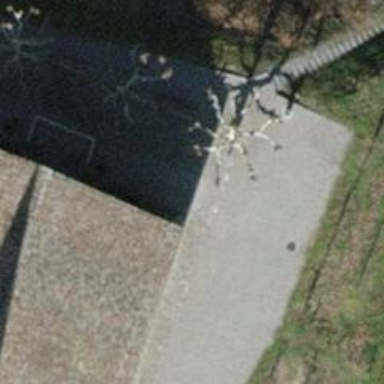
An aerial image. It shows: Brown bench in the vicinity.